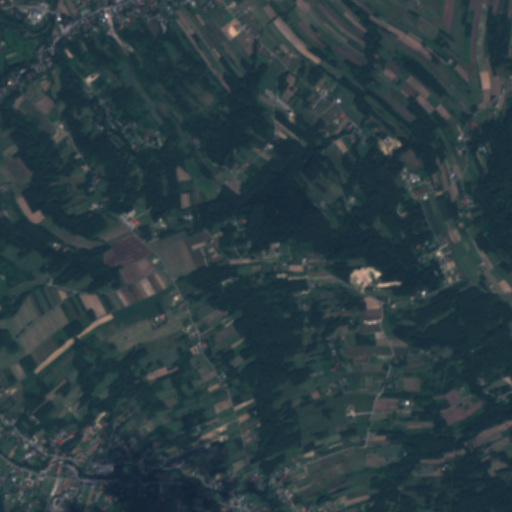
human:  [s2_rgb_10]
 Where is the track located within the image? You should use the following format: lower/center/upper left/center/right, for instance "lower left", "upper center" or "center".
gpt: The track is located in the upper left of the image.
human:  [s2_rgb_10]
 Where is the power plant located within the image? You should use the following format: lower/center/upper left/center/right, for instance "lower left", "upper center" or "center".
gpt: There is no power plant in the image.